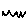
Label: zigzag